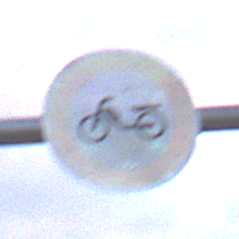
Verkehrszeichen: VerbotMofas
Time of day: SunriseSunset
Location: Outdoor (Nature)
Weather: PartlyCloudy
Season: NotSpecified
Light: Natural